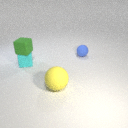
small green rubber cube above small cyan rubber cube